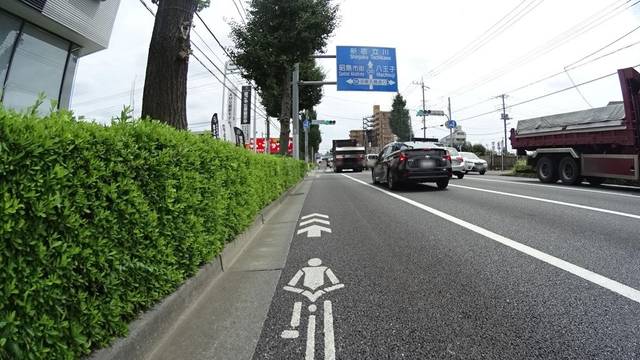
Region: Japan
Coordinates: 35.697, 139.374